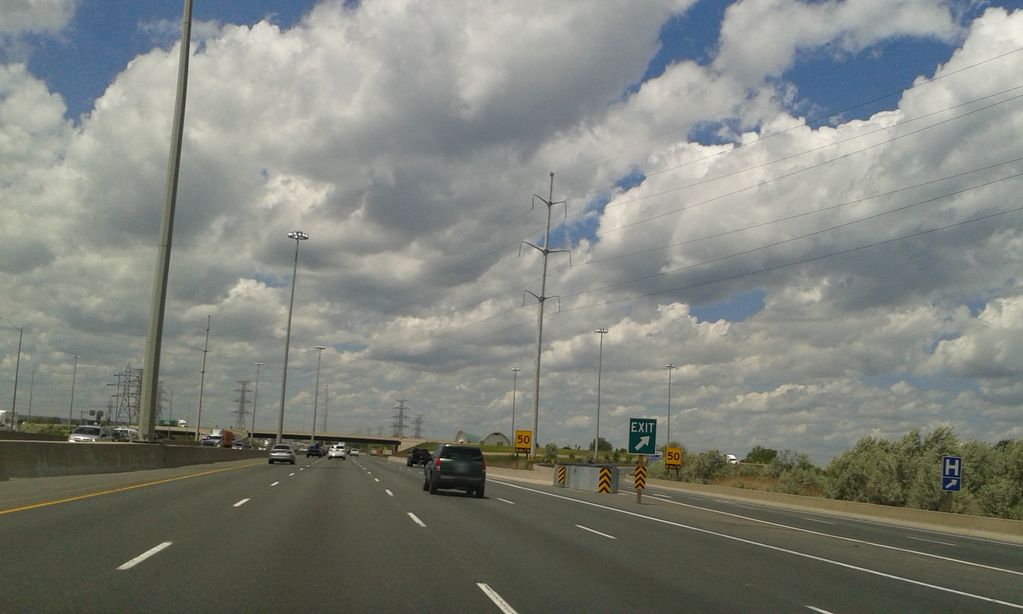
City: hamilton